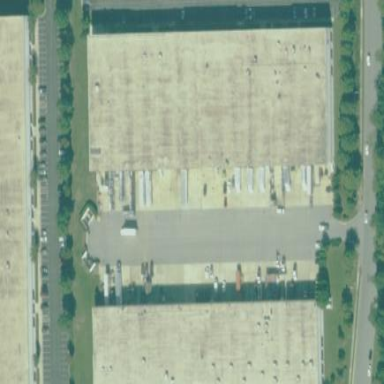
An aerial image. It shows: Commercial building.